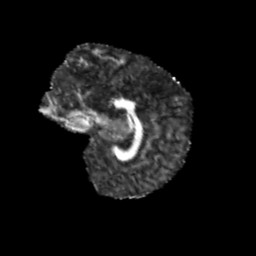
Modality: FA
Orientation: sagittal
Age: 11
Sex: female
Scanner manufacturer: siemens
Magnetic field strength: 3 T
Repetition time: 3.8 s
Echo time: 0.07 s